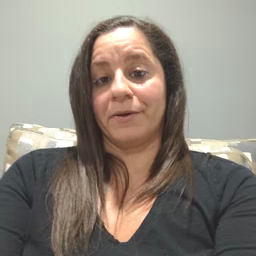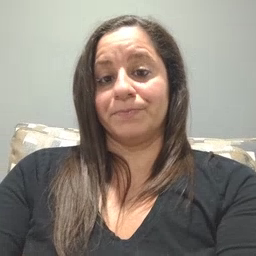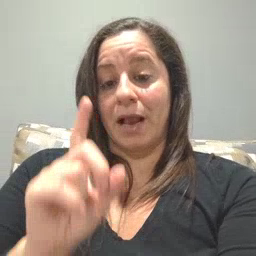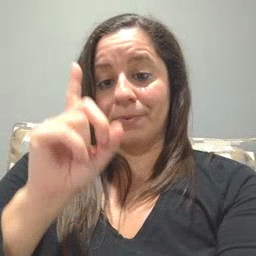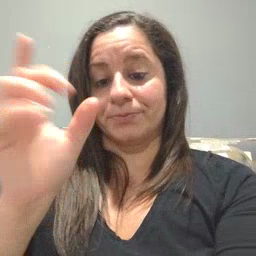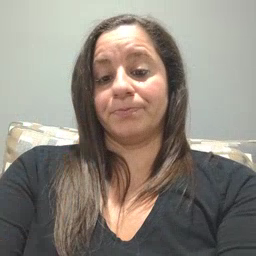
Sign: up